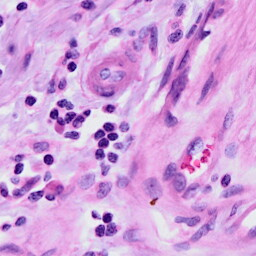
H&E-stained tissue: Cervix